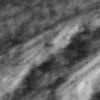
Label: no_change